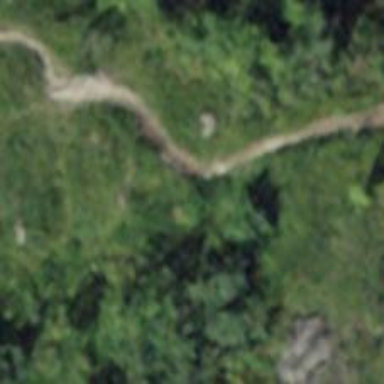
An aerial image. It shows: Path.